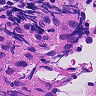
Metastatic tissue present: no